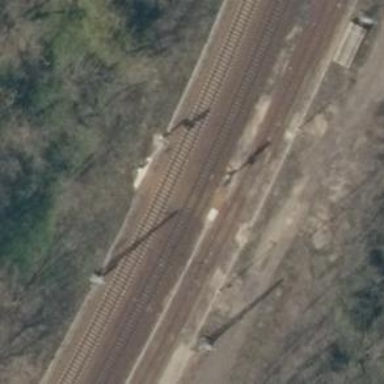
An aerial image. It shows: Railway signal.